Question: What is the value of this measurement?
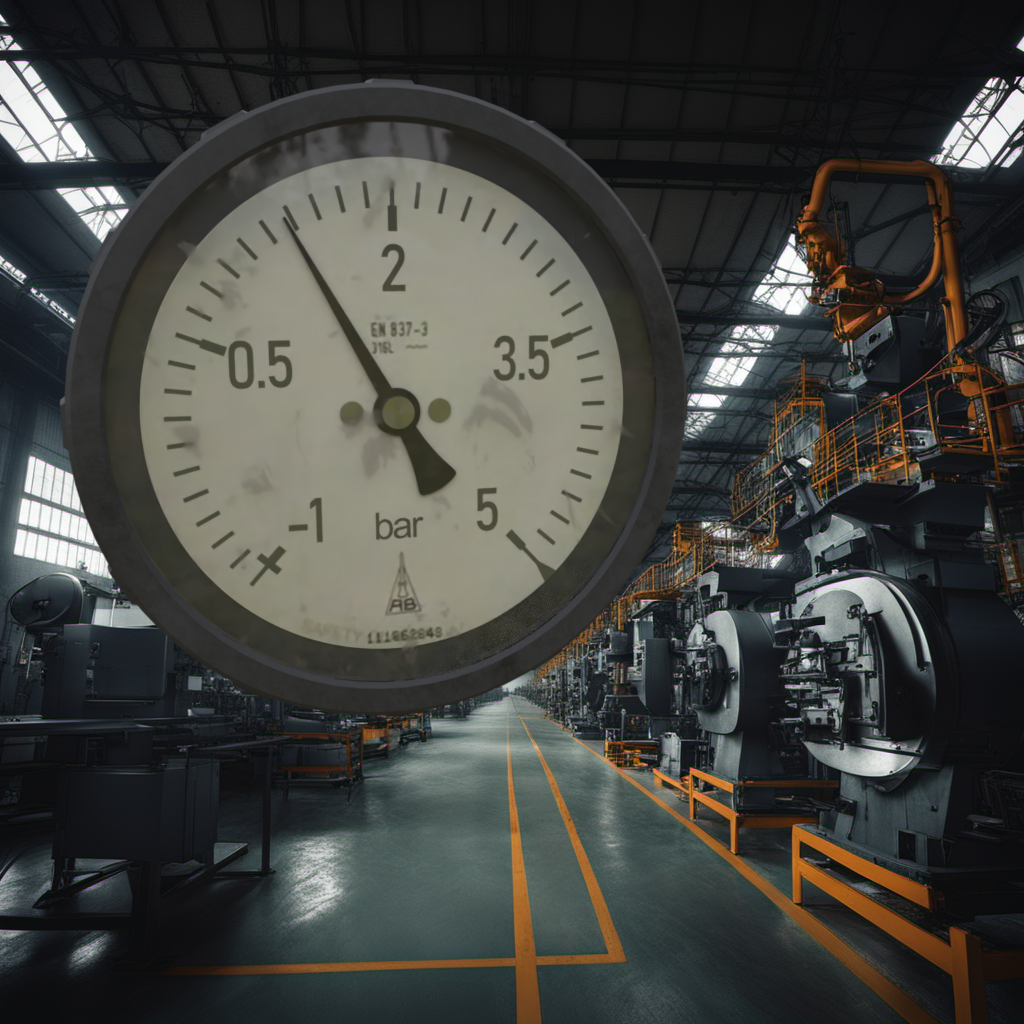
Answer: The result is 1.36
Question: What is the range of this measurement?
Answer: The range is from -1 to 5
Question: What is the minimum and maximum reading range of this measurement?
Answer: The minimum value is -1 and the maximum value is 5